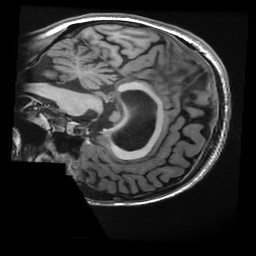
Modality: T1w
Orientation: sagittal
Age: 23
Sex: female
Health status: healthy
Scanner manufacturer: ge
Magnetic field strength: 3 T
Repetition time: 0.008284 s
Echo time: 0.003116 s